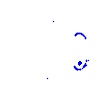
Particle: pion